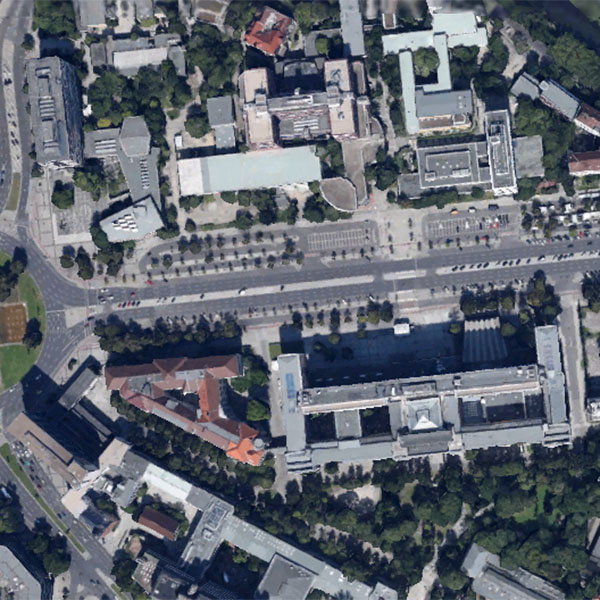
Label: School